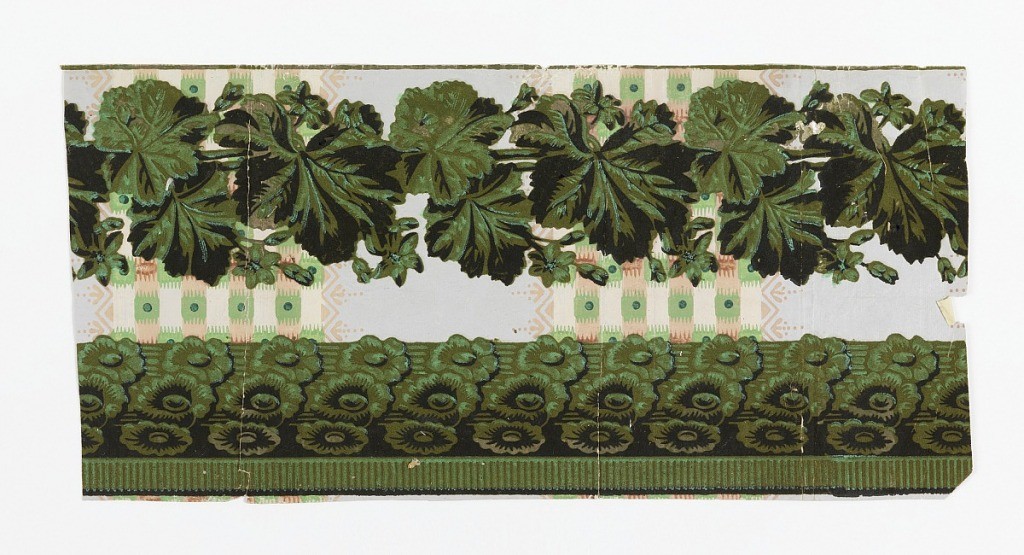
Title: Border
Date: ca. 1820
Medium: Block-printed and flocked on joined sheets
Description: At top edge, vining foliatte band. Below, a rod with floral twist. At bottom edge, band of dentil. Printed in green flock with black overprint on striped sidewall background.